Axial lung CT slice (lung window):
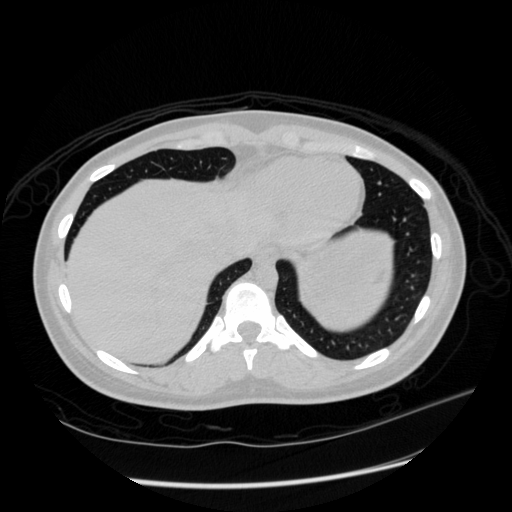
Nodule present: no